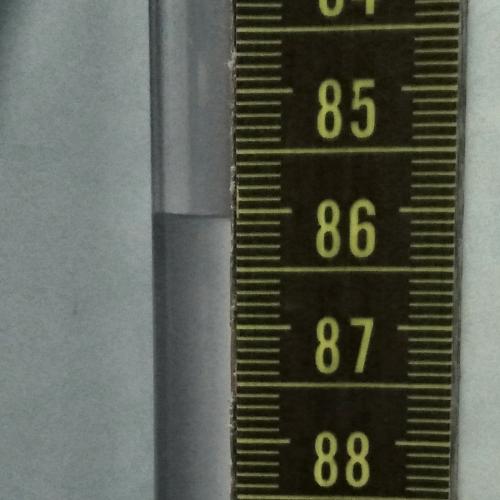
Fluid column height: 86.1 cm